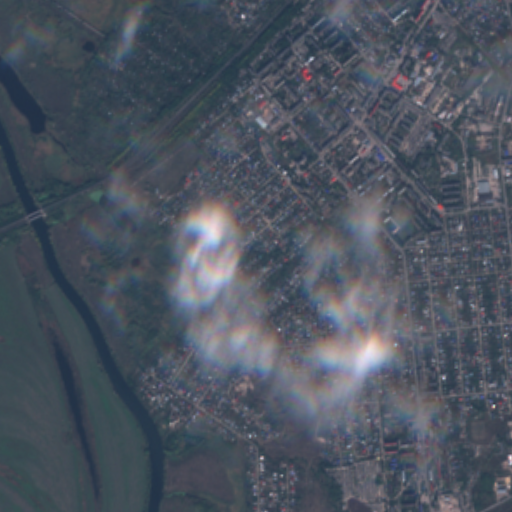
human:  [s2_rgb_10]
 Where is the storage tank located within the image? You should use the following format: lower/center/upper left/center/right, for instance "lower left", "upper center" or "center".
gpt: The storage tank is located in the upper right of the image.
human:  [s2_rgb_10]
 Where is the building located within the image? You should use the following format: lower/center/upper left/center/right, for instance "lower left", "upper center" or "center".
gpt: There is no building in the image.